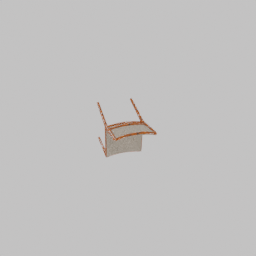
Label: furniture